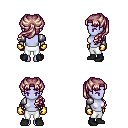
a pixel art fantasy rpg character, female body template, dark elf, purple skin, steel arm armor, white pants, white blonde princess hairstyle, gold gloves, black shoes, four views (front, back, left, right), 2x2 character sprite sheet, small pixel art, hard edges, no anti-aliasing